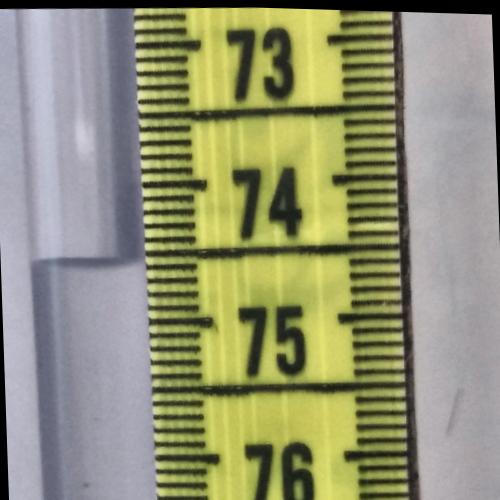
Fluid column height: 74.5 cm